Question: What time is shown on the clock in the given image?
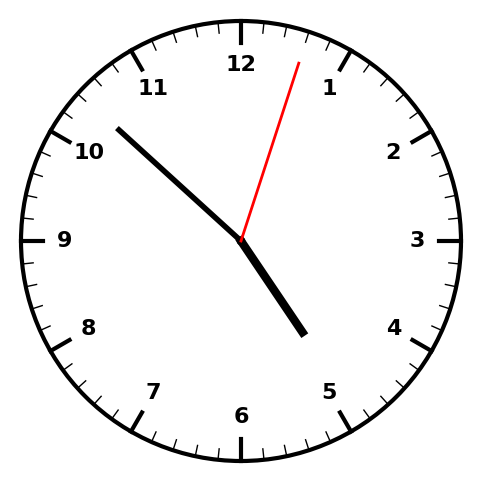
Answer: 04:52:03